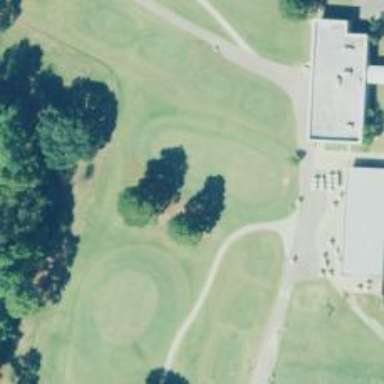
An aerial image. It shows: Pathway for golfing.